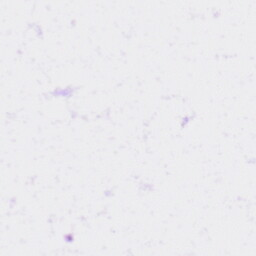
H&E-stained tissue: Liver